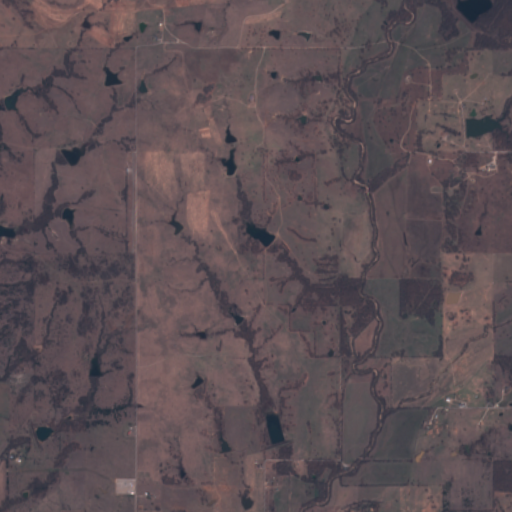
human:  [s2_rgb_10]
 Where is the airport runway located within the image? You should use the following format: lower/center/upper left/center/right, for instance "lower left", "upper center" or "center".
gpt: The airport runway is located in the upper left of the image.
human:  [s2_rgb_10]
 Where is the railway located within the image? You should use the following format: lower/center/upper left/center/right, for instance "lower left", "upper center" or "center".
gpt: The railway is located in the left of the image.
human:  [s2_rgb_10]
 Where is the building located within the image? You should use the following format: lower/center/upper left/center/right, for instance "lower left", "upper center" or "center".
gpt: There is no building in the image.